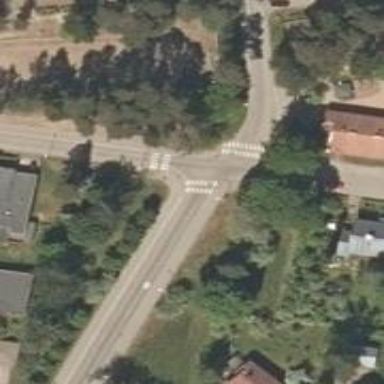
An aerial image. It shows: Asphalt cycleway featuring zebra crossing. The crossing is uncontrolled.